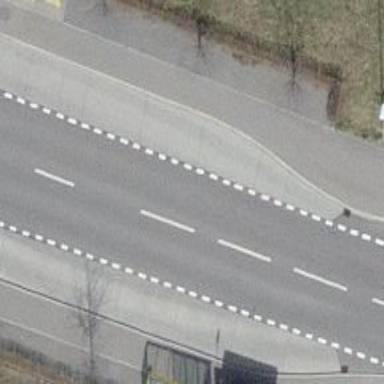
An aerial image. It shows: Bus stop with stop position for public transport.